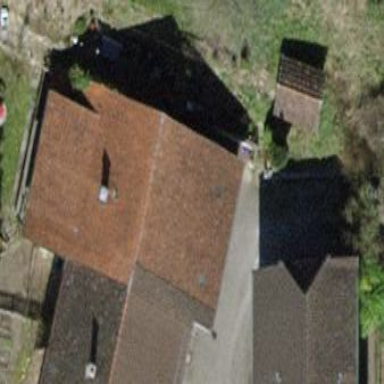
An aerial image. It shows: Farm auxiliary building with half-hipped roof shape.